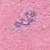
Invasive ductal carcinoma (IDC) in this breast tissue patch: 0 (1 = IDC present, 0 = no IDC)